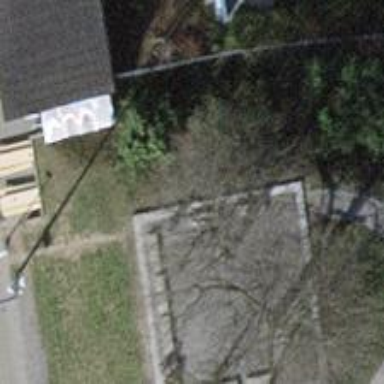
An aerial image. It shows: Bench for seating.